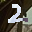
Label: 2